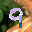
Label: 9